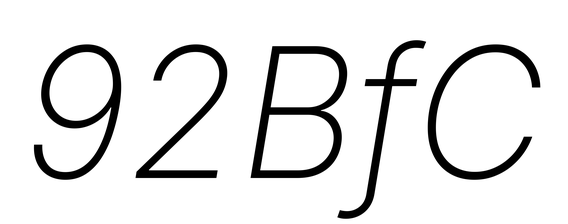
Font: Inter-Italic_ExtraLight_Italic